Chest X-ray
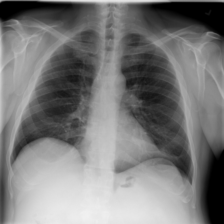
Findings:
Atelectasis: positive
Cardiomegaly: negative
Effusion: negative
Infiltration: negative
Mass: negative
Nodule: negative
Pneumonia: negative
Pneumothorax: negative
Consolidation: negative
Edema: negative
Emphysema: negative
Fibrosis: negative
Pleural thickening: negative
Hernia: negative